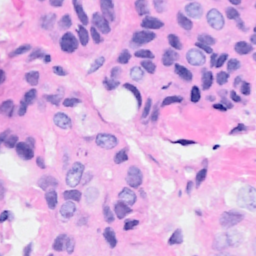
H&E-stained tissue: Breast